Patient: sex F, age 69
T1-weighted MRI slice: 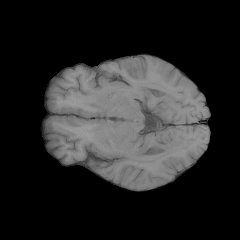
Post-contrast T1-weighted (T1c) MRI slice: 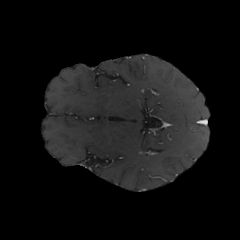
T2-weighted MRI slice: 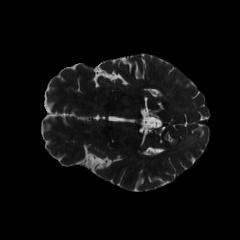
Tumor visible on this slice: no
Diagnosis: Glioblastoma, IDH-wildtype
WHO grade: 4